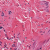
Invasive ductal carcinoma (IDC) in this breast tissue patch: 0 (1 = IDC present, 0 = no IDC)